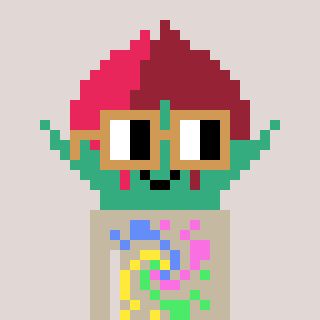
a pixel art character with square brown glasses, a rosebud-shaped head and a bege-colored body on a warm background